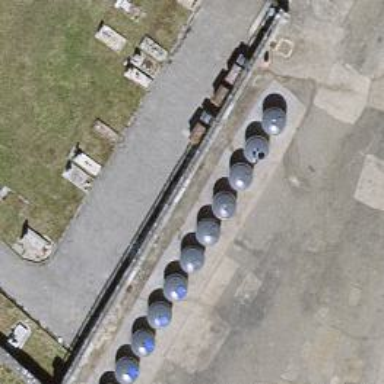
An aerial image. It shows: Recycling container at amenity designated for recycling.